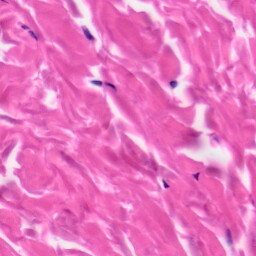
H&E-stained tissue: Skin